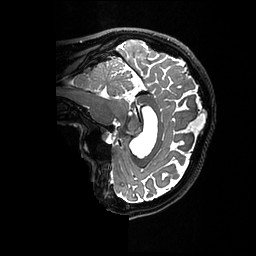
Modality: T2w
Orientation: sagittal
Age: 29
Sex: female
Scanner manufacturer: ge
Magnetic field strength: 3 T
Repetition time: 3.202 s
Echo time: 0.06609 s